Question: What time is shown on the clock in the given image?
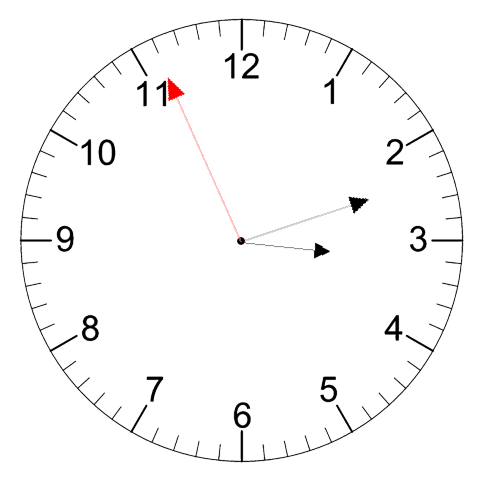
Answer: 03:11:56